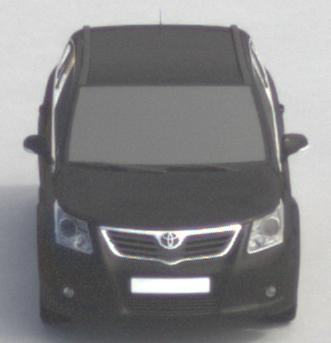
Make: Toyota
Model: Avensis 1.6
Detailed model: Avensis (T27) Notch Back
Model produced from: 2009/01
Model produced until: 2010/08
Doors: 4
Color: black
Road condition: dry road
Daytime: midday
Contrast: medium contrast